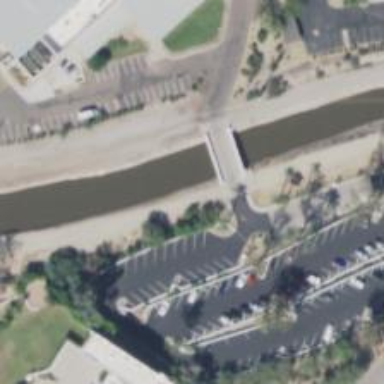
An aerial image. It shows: Culvert tunnel under canal.